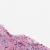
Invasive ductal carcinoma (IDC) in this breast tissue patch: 1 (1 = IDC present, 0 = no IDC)